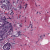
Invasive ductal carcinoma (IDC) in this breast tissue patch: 0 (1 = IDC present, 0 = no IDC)